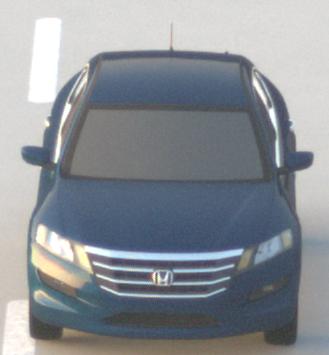
Make: Honda
Model: Crosstour
Detailed model: -
Model produced from: 2009
Model produced until: 2012
Doors: 4
Color: blue
Road condition: dry road
Daytime: dawn
Contrast: medium contrast